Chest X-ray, AP view. Patient: 61 years old, sex M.
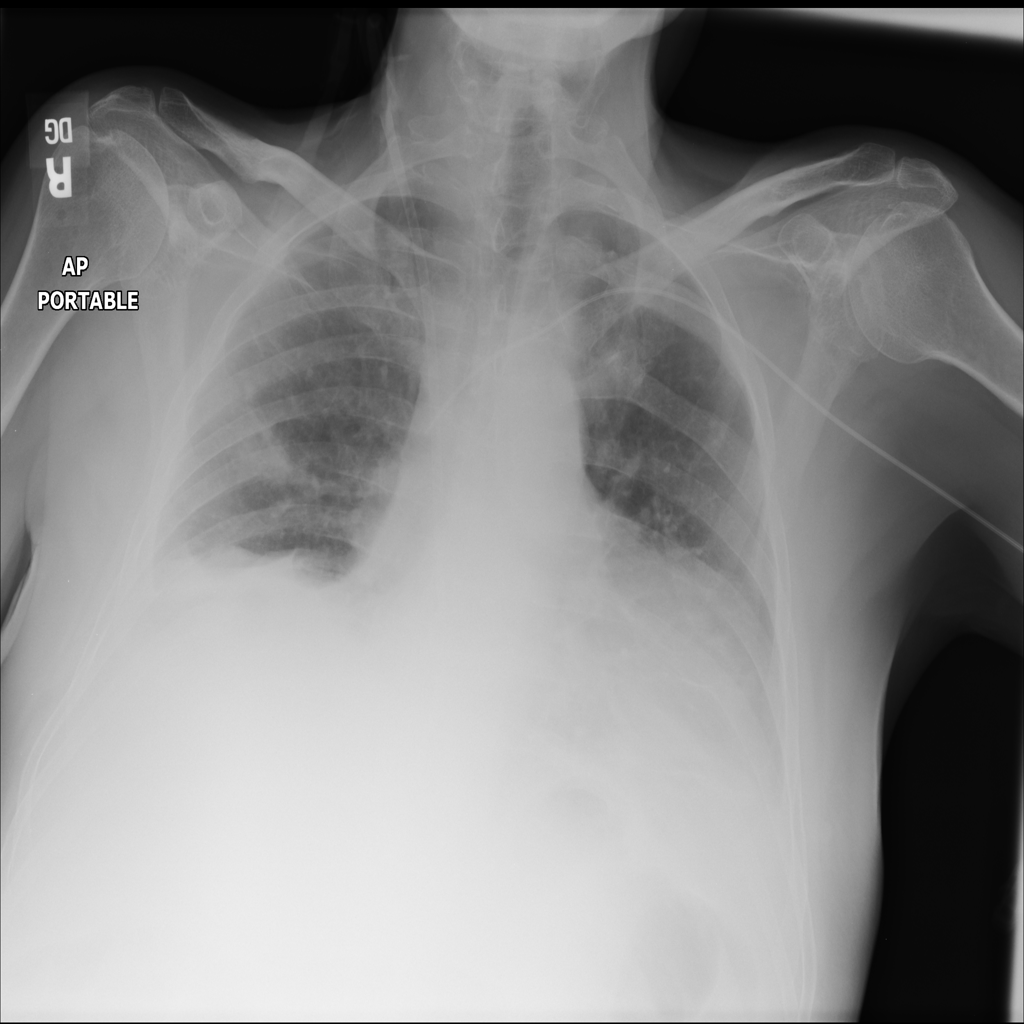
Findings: Atelectasis, Effusion